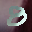
Label: 8